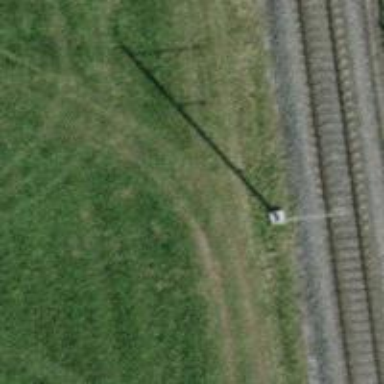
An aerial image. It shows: Agricultural track with grass surface. The track is suitable for agricultural vehicles and has grade 5 tracktype.